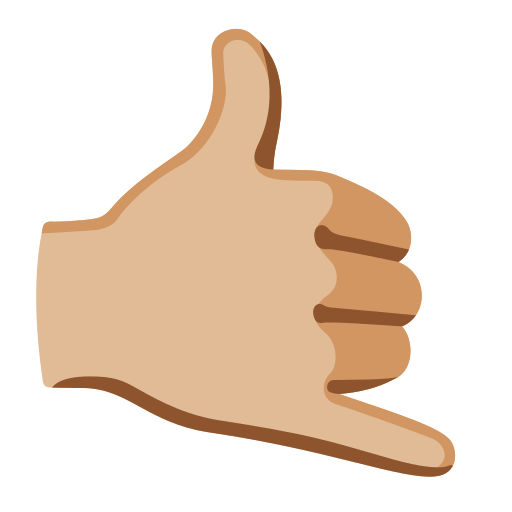
Emoji: 🤙🏼